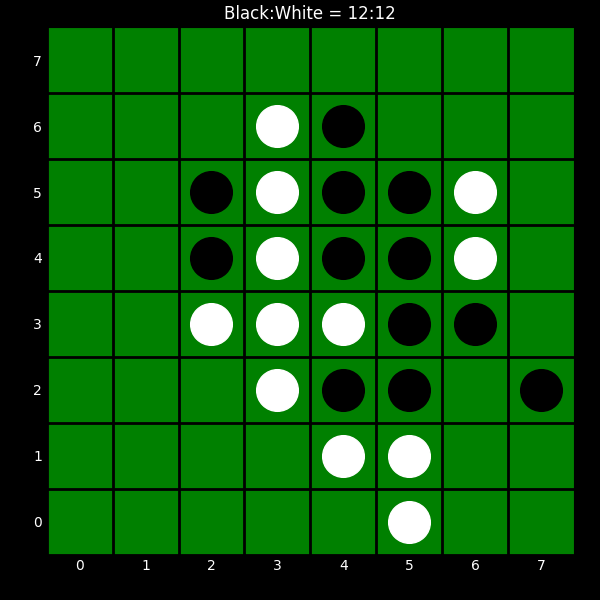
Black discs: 12
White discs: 12